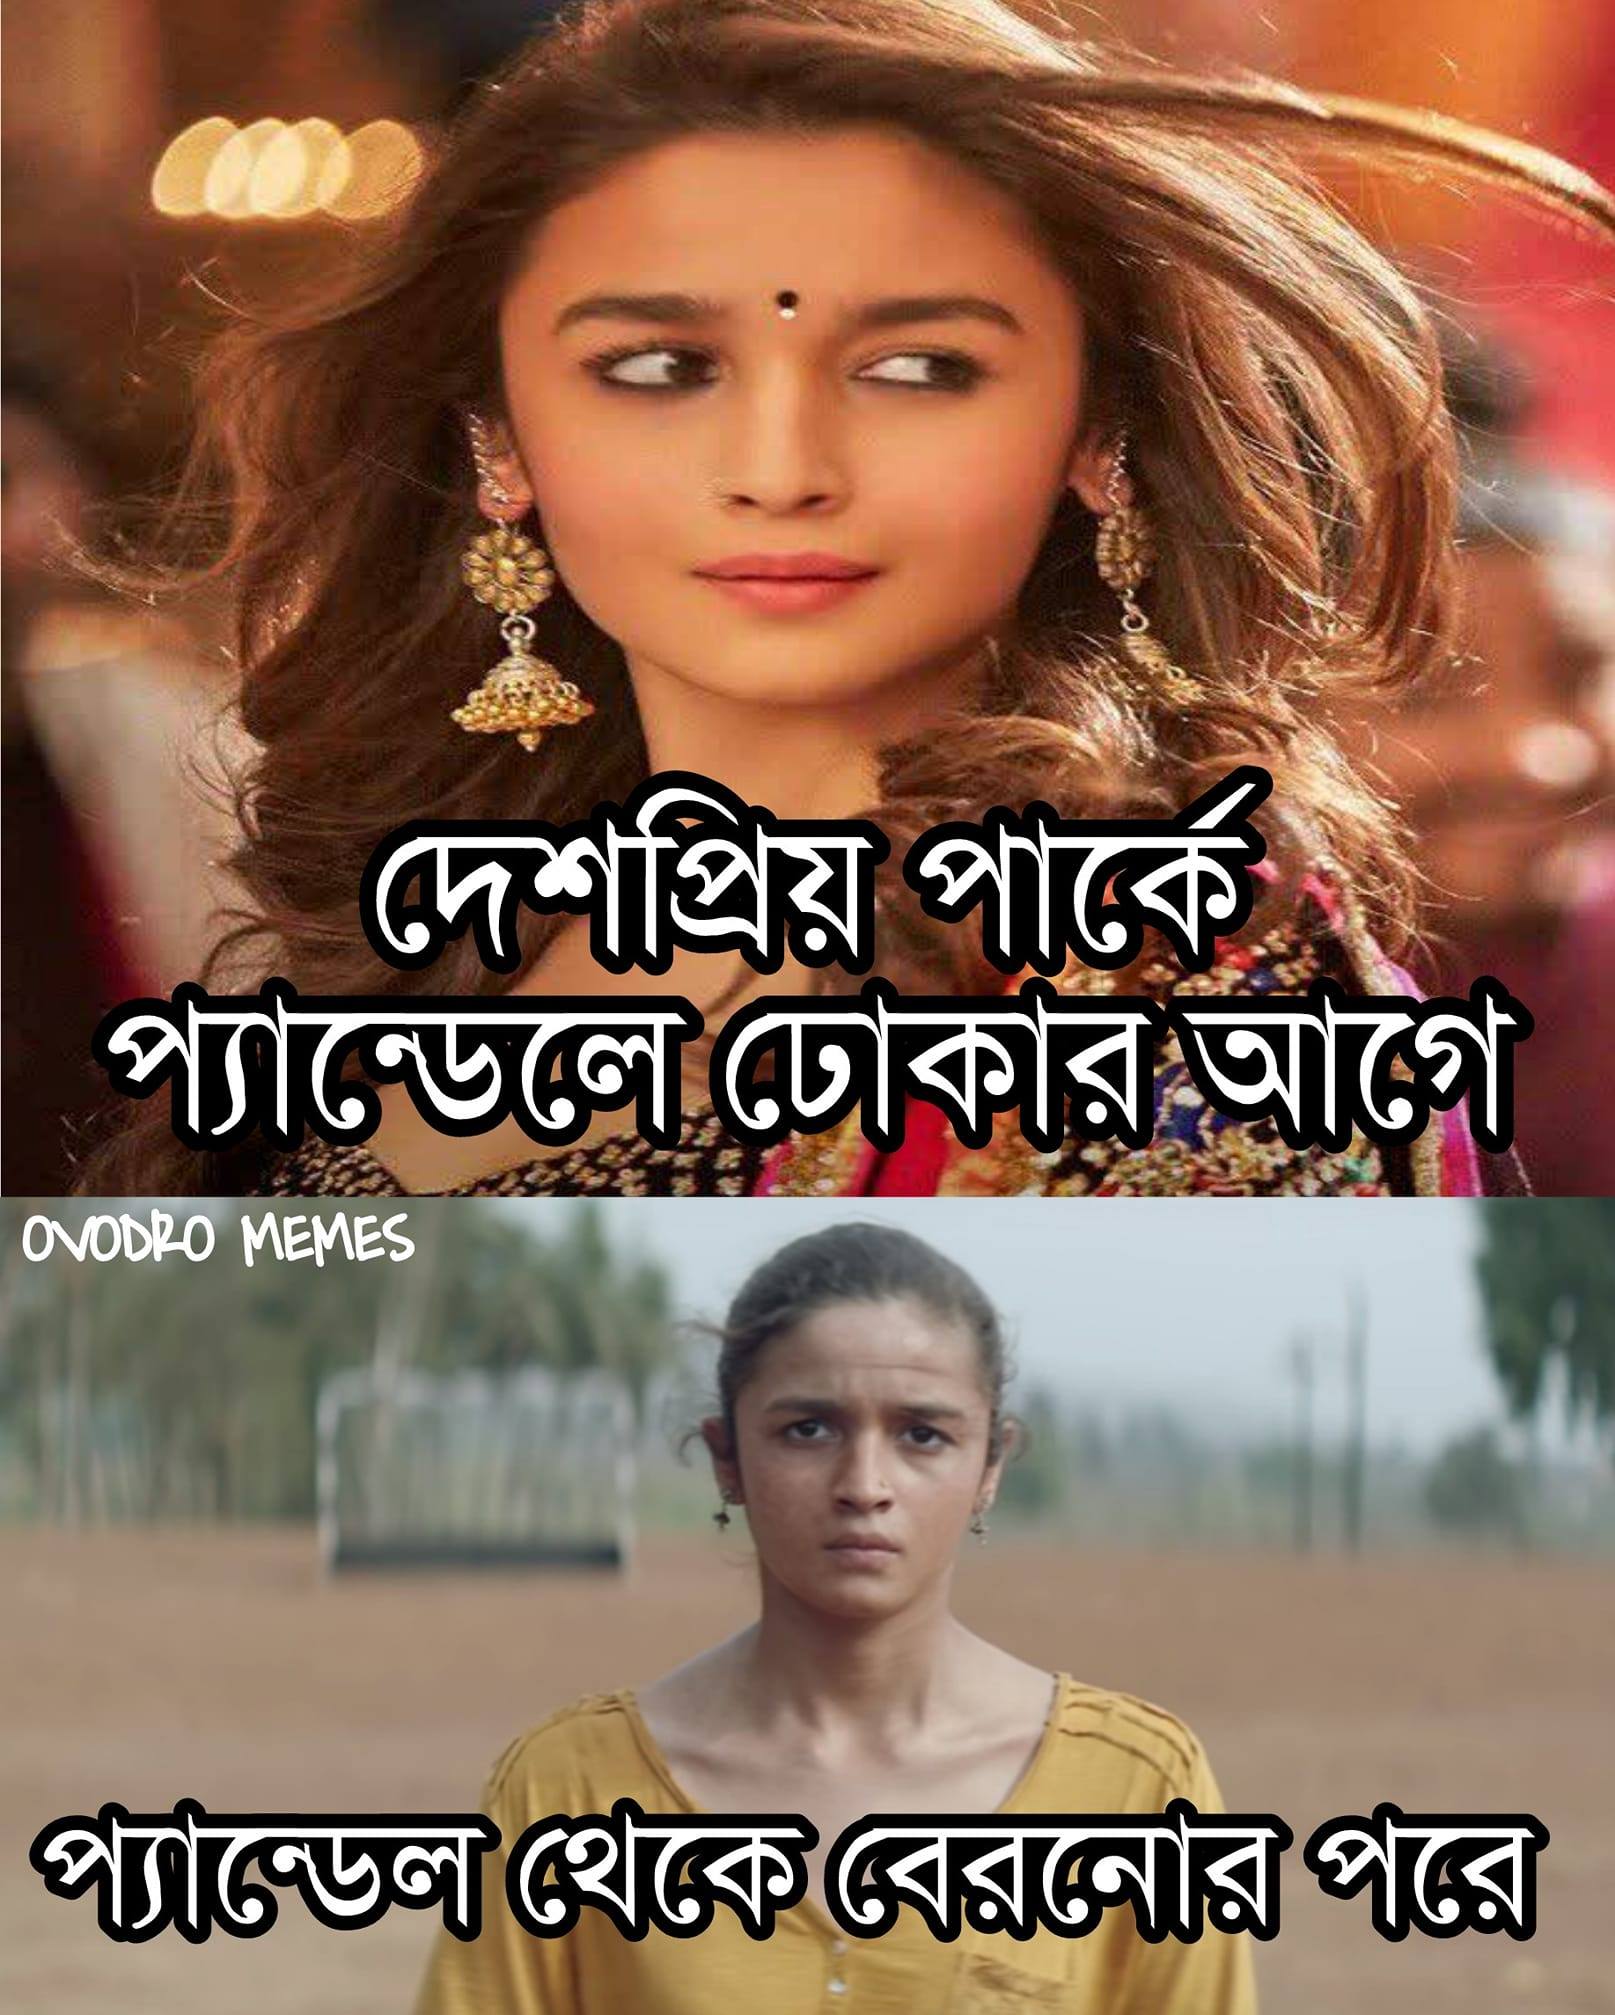
Caption: দেশপ্রিয় পার্কে প্যান্ডেলে ঢোকার আগে   প্যান্ডেল থেকে বেরনোর পরে
Label: hate